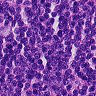
Metastatic tissue present: yes